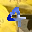
Label: 4